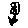
Label: flower